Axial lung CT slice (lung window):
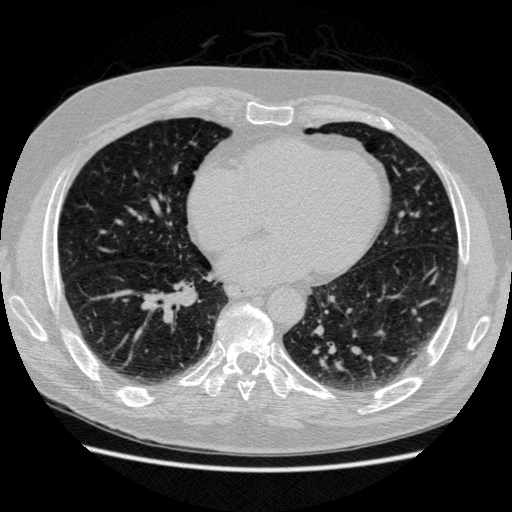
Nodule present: no